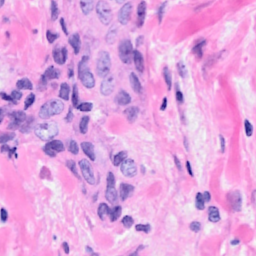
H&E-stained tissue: Breast